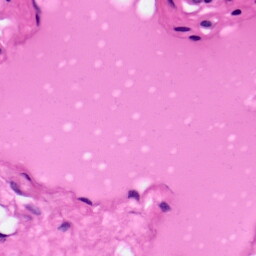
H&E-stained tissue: Pancreatic